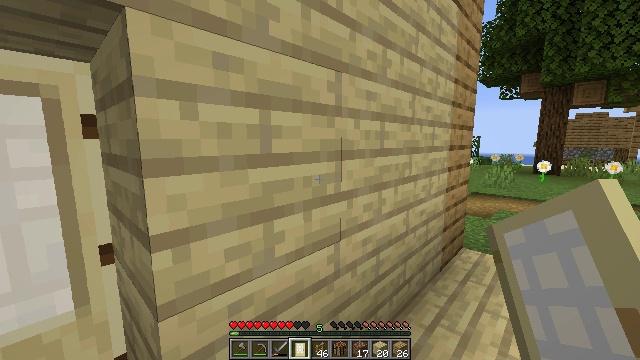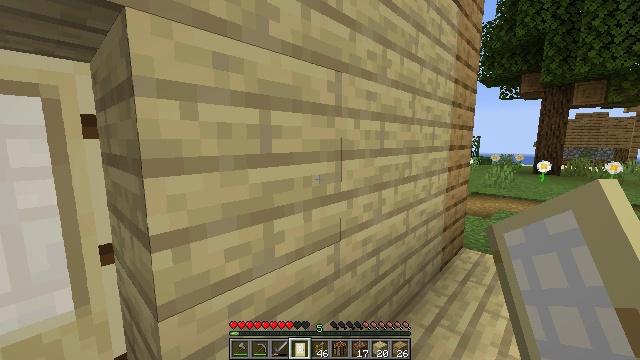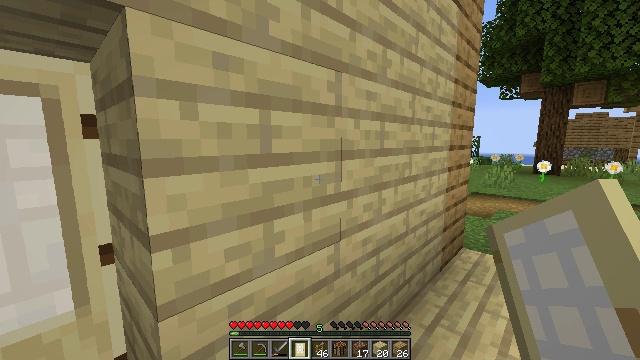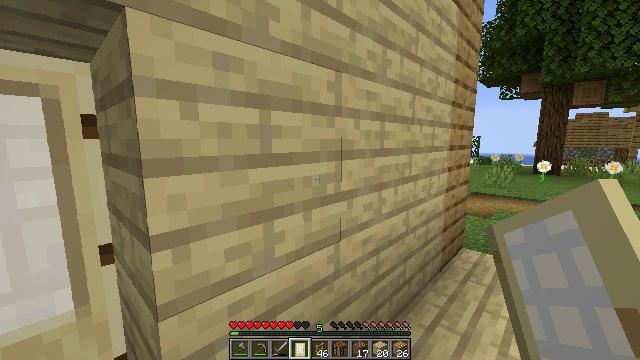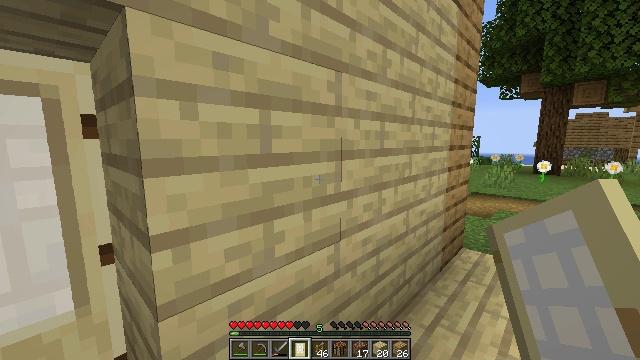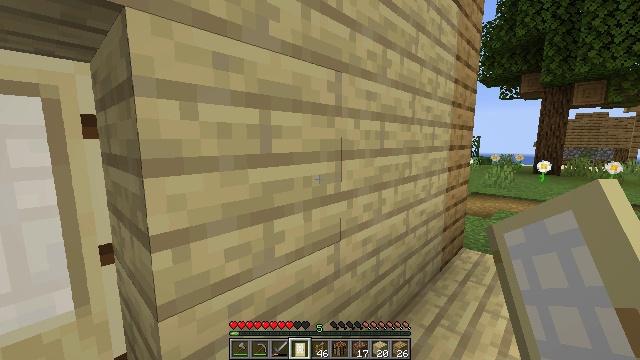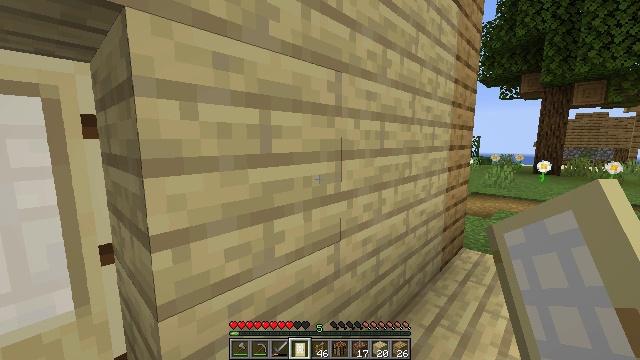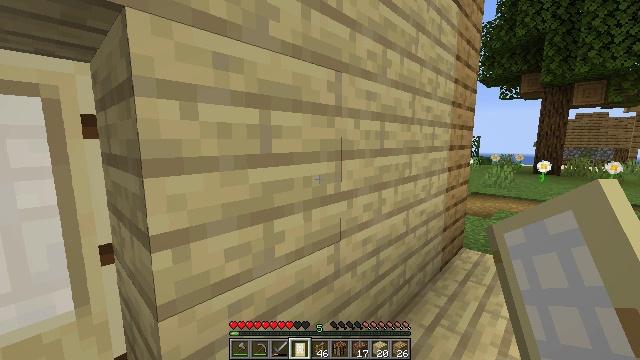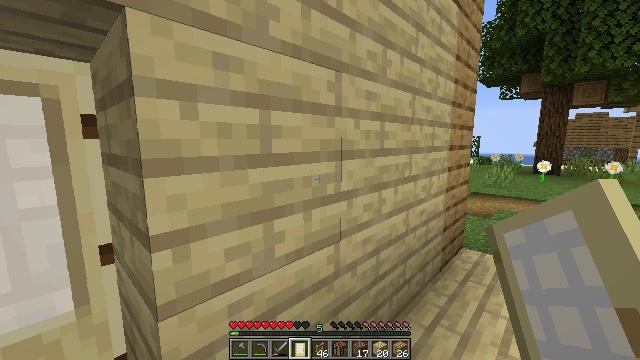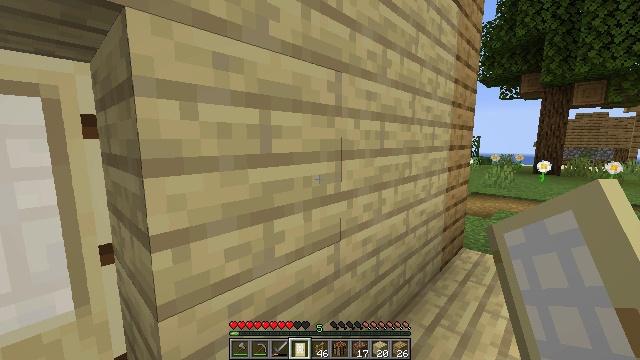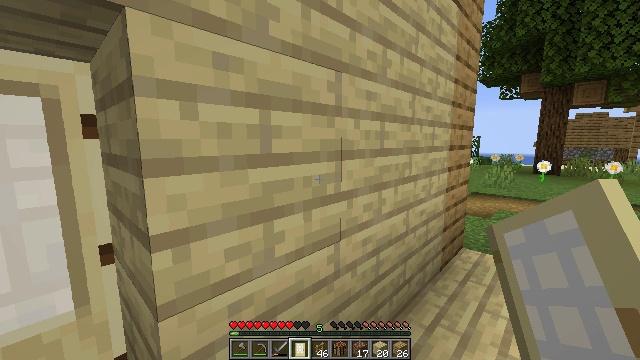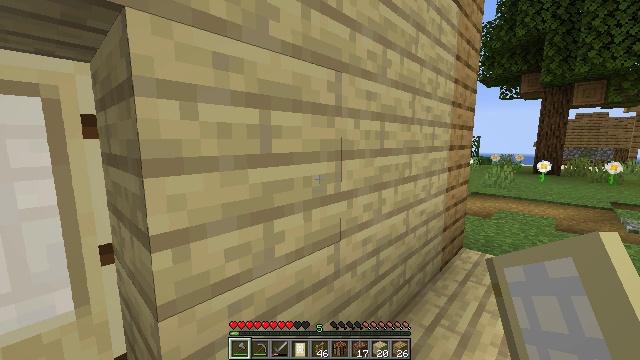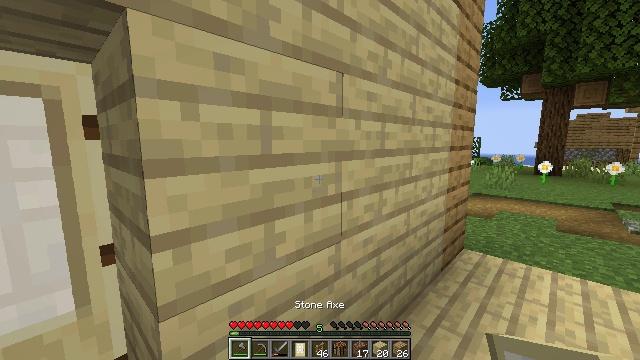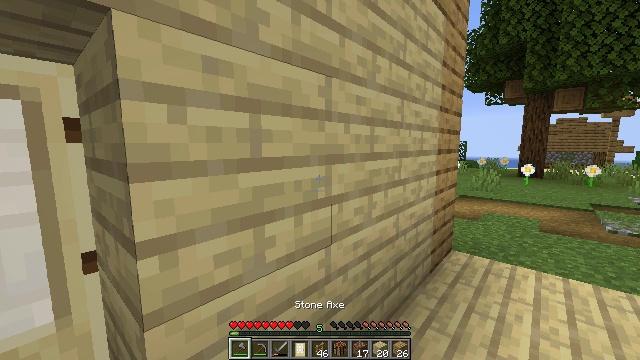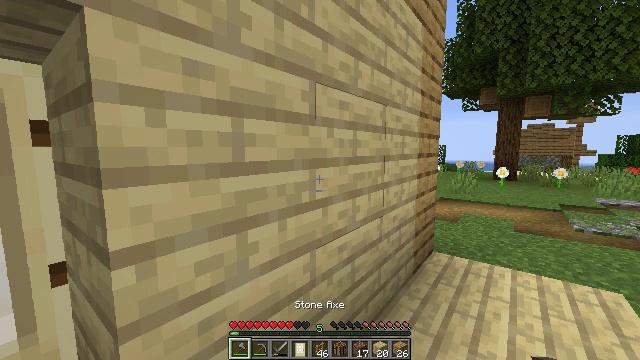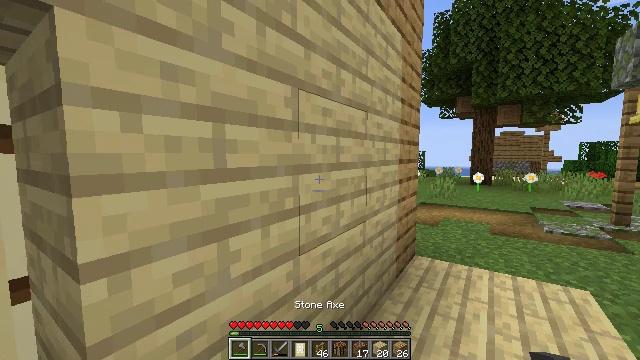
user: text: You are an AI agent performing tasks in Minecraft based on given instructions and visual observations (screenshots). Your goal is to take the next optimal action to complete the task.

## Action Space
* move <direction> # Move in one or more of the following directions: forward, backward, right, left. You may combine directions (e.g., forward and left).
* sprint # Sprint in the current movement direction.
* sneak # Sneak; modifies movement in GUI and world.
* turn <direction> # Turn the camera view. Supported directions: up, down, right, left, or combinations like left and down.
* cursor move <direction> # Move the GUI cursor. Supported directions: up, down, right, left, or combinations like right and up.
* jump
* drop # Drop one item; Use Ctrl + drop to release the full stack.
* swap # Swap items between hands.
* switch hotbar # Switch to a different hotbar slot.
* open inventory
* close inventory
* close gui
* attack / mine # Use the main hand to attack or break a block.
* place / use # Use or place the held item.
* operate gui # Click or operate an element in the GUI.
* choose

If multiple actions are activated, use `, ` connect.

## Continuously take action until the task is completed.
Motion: motion action
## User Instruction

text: Gather some birch planks.
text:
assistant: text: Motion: no_op
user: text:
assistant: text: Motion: no_op
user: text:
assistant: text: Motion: no_op
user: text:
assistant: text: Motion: no_op
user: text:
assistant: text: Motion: no_op
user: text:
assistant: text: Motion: no_op
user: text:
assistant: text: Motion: no_op
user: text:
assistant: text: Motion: no_op
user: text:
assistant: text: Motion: no_op
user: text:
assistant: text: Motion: no_op
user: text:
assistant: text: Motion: switch to hotbar 1
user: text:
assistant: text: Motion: switch to hotbar 1
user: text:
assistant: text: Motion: turn right, switch to hotbar 1
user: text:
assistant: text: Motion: turn right
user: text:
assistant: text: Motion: turn right and up
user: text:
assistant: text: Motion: no_op
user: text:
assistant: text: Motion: turn right
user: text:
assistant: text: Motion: turn right
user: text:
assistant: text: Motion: no_op
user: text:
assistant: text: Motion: no_op
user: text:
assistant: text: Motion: no_op
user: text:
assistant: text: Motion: no_op
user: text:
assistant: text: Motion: no_op
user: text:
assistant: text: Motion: no_op
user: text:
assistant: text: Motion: no_op
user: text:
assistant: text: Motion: no_op
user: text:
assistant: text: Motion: no_op
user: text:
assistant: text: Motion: no_op
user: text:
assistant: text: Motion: no_op
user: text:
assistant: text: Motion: no_op